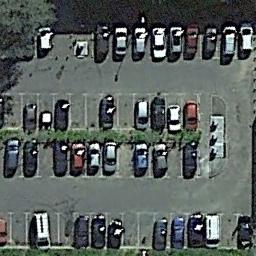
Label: parking_lot